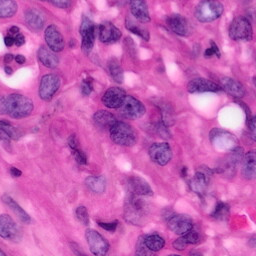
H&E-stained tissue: Pancreatic